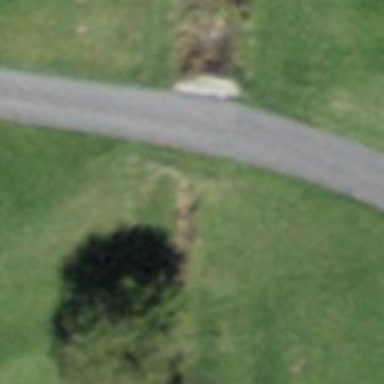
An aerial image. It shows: Culvert tunnel.